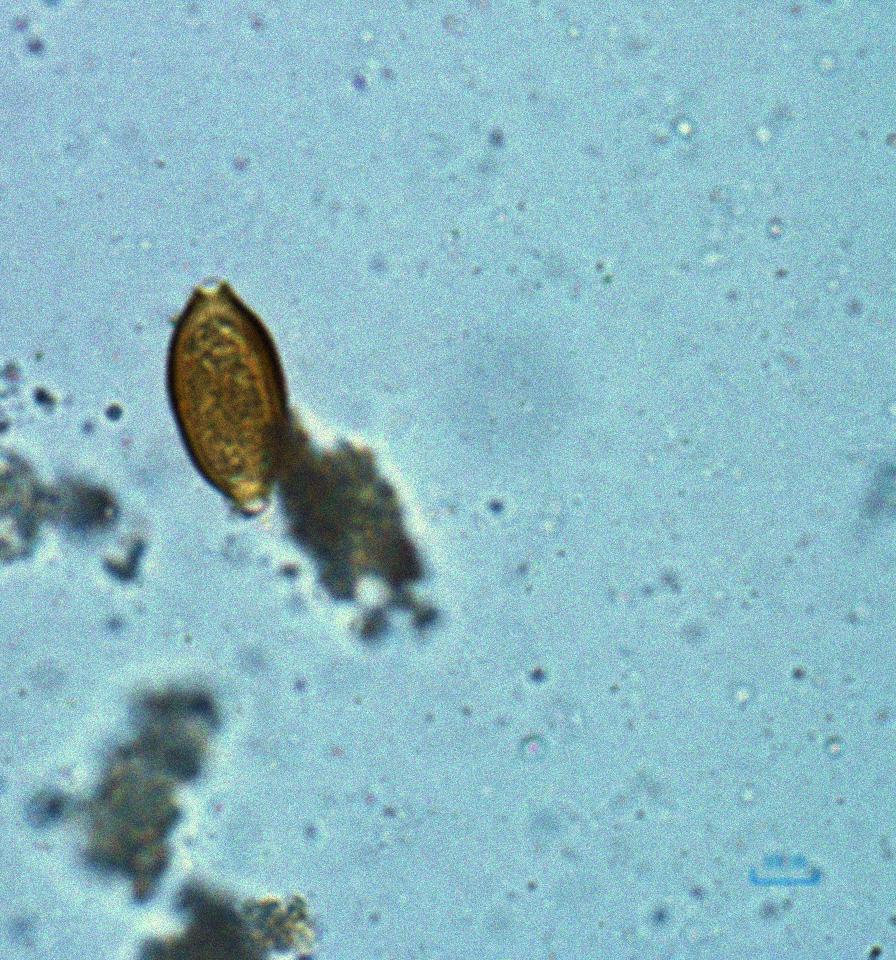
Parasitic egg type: Trichuris trichiura